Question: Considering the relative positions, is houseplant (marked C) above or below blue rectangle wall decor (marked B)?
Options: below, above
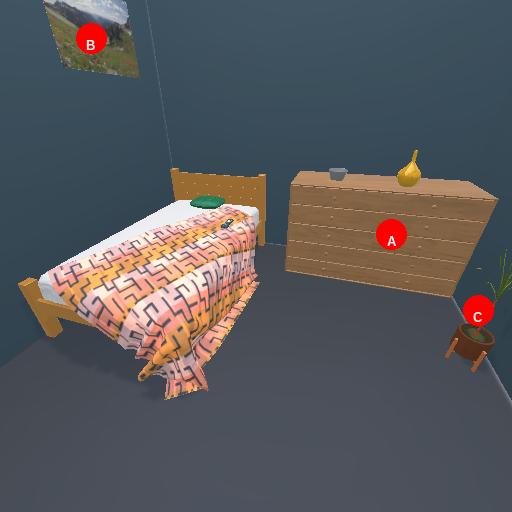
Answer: below